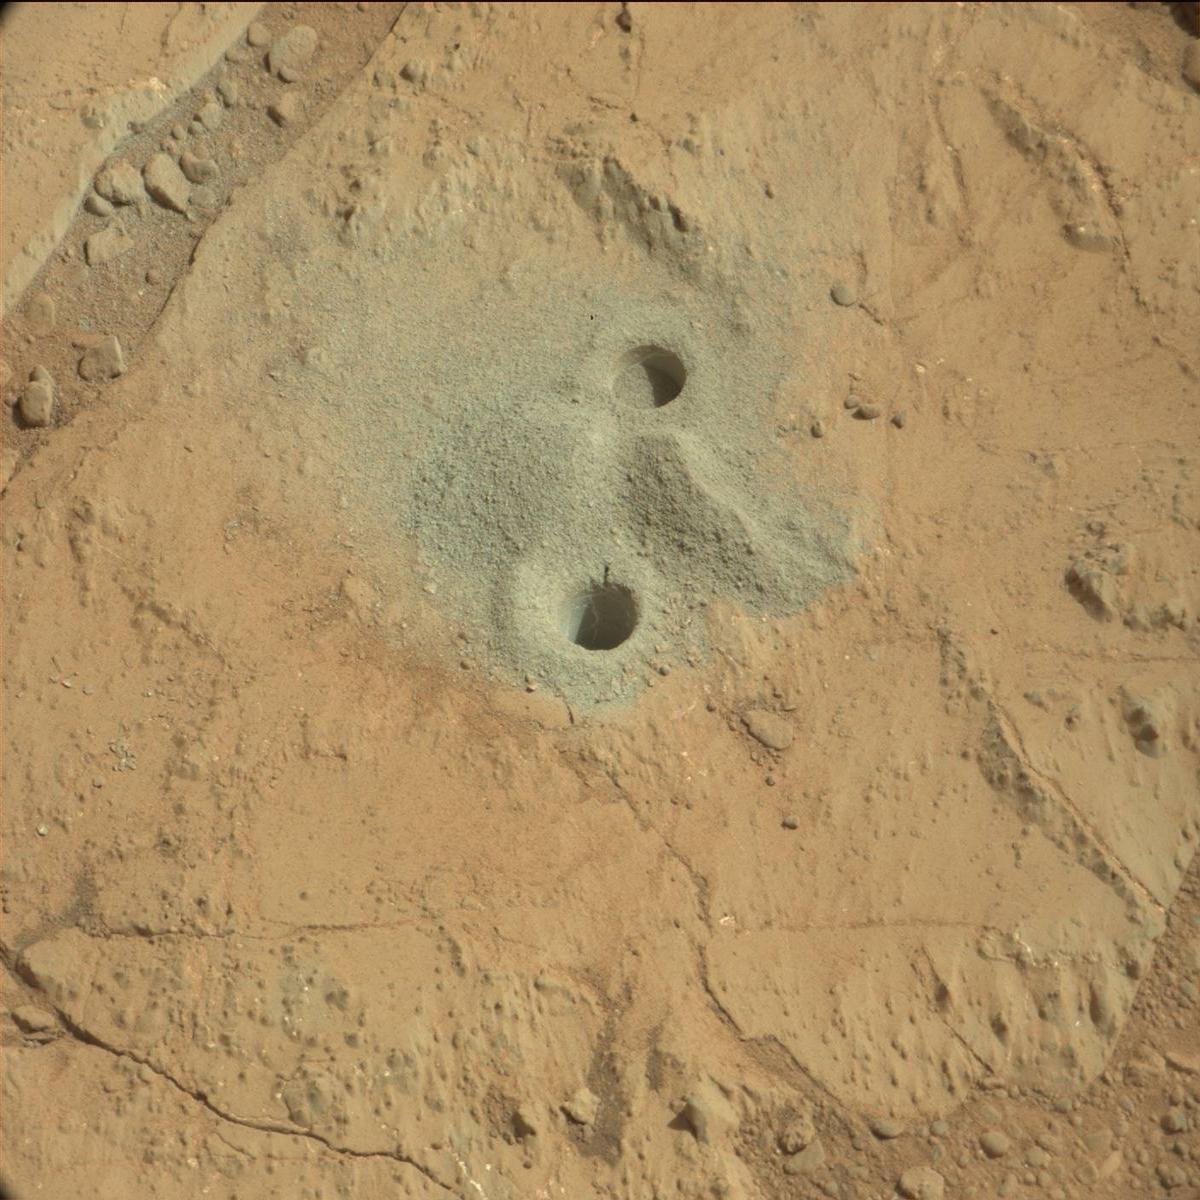
Terrain classes present: Bedrock, Hole, Rock, Sand / Soil